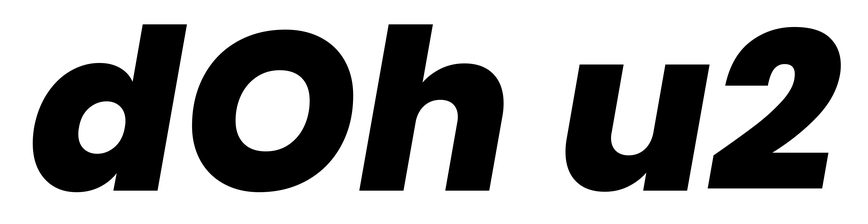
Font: Poppins-ExtraBoldItalic